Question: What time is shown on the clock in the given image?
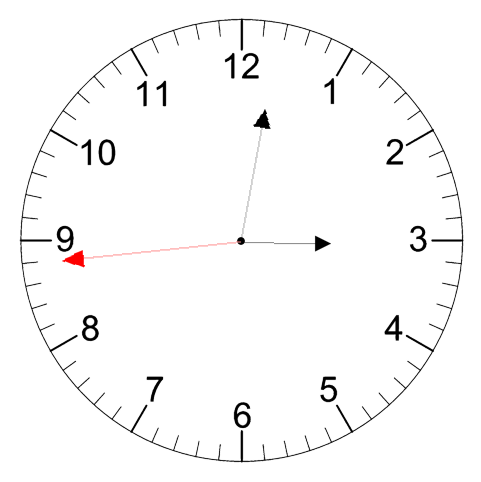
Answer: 03:01:44